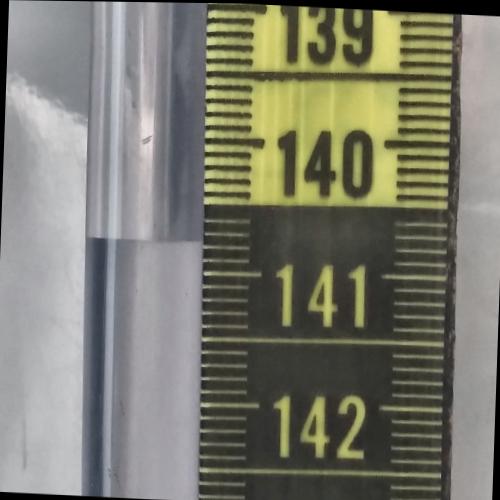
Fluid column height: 140.8 cm